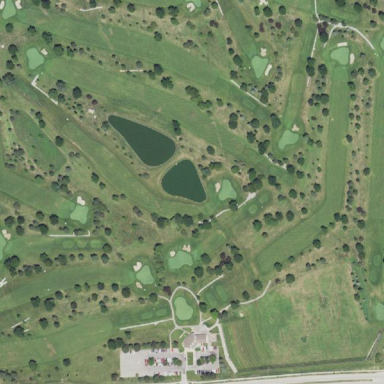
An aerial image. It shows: Fence around golf course.